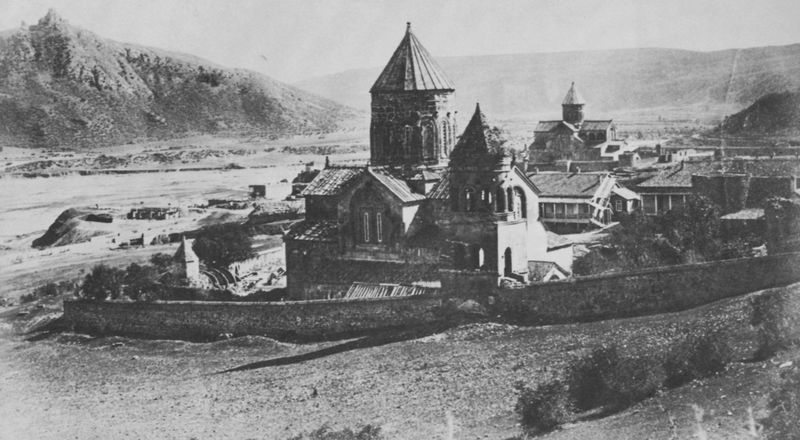
Titel: Mzchet, alte Hauptstadt Georgiens und ursprünglicher Sitz des georgischen Patriarchen (Katholikos
Künstler: Russischer Photograph
Standort: Paris
Institution: Société de Géographie Française
Schlagwörter: berg, weiß, landschaft, stadt, fenster, grau, schwarz, tür, dach, gebäude, gras, haus, wiese, ebene, feld, felder, gräser, häuser, weide, kirche, wiesen, gotik, tal, turm, bogen, türen, berge, fels, gebirge, dorf, dächer, mauer, eben, nebel, rind, kuppel, foto, fotografie, kirchen, photographie, weiden, kloster, kuppeln, türme, festung, schwarzweiß, photo, gotisch, romanik, stadtmauer, osten, umfassung, romanisch, mauerring, kegeldach, kuppek, ringmauer, romaik, umfassungsmauer